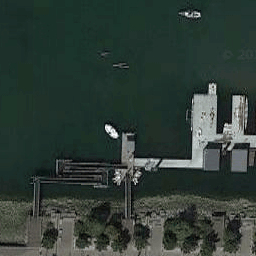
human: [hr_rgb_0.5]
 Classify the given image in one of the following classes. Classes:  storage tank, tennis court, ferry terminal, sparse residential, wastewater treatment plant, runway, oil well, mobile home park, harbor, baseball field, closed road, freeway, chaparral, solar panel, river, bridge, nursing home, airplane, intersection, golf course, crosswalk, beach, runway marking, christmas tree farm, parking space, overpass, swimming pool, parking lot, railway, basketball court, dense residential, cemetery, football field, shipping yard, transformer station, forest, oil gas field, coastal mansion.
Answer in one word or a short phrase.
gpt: ferry terminal